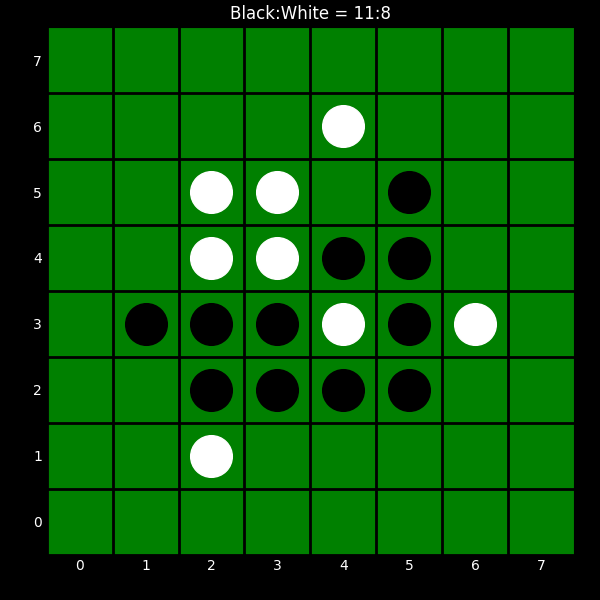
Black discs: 11
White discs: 8